Interaction volume radius: 5 \u00c5
Interaction volume height: 15 \u00c5
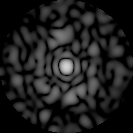
Disorder parameter: 0.8389